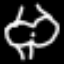
Label: pants